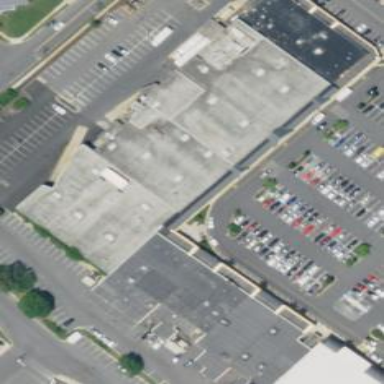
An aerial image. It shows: Retail building.